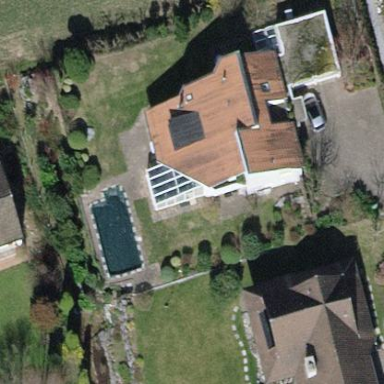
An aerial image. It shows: Detached building with tiled roof.